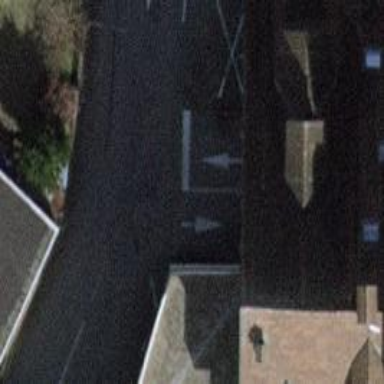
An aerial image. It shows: Parking entrance.